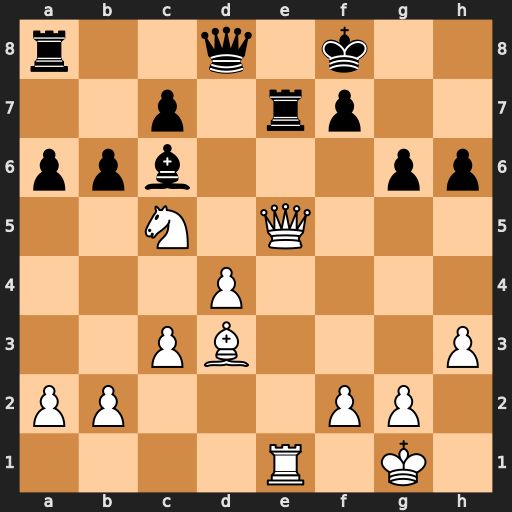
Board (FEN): r2q1k2/2p1rp2/ppb3pp/2N1Q3/3P4/2PB3P/PP3PP1/4R1K1
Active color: w
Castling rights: -
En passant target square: -
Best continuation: Qh8#